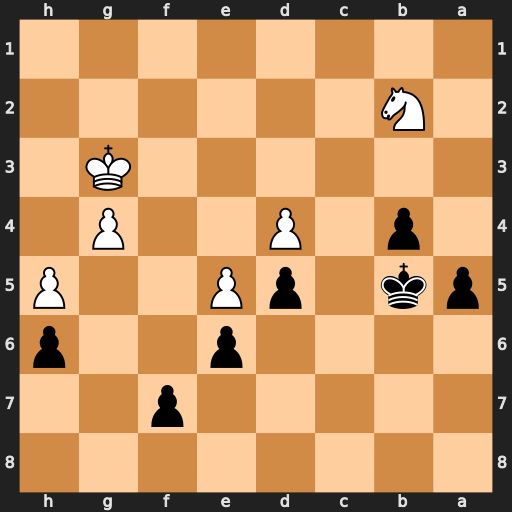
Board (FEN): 8/5p2/4p2p/pk1pP2P/1p1P2P1/6K1/1N6/8
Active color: b
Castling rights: -
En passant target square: -
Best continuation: a4 Nxa4 Kxa4 g5 hxg5 h6 b3 h7 b2 h8=Q b1=Q